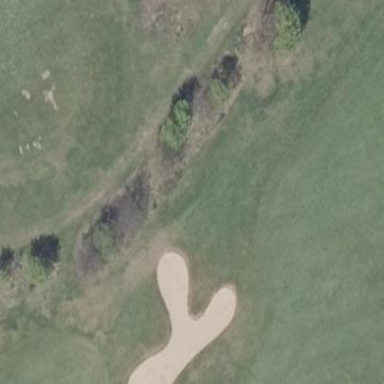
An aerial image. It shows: Golf bunker filled with sandy terrain.